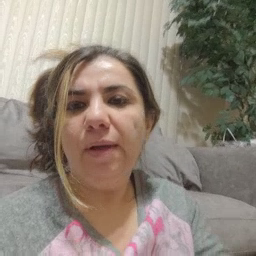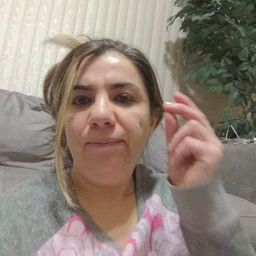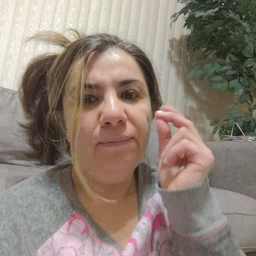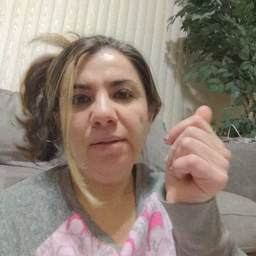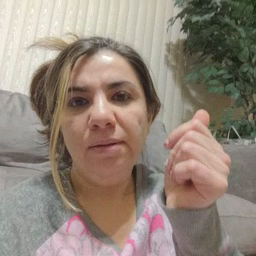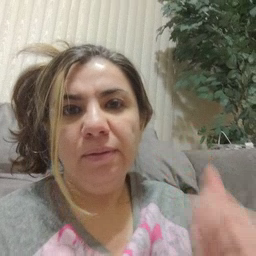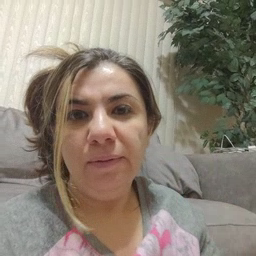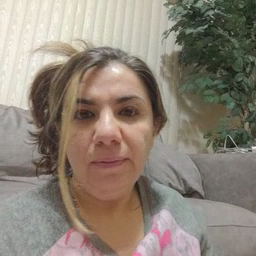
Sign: fast